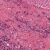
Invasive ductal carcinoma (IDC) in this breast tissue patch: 1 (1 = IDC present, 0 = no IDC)